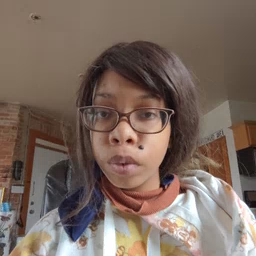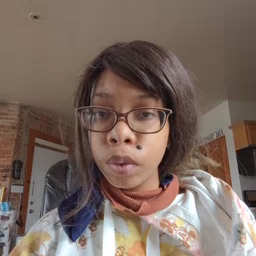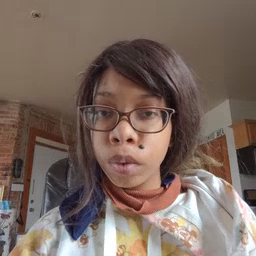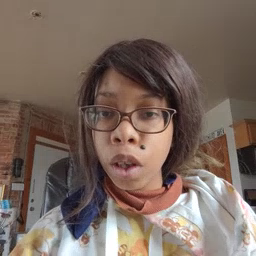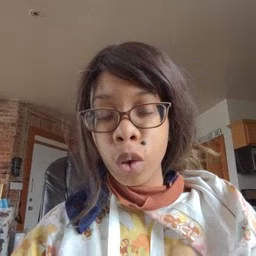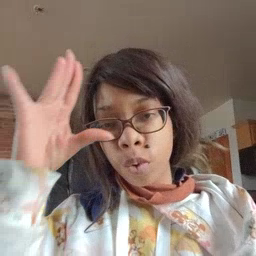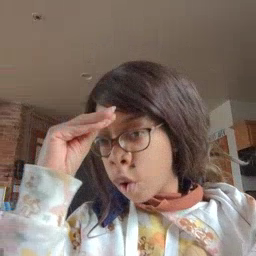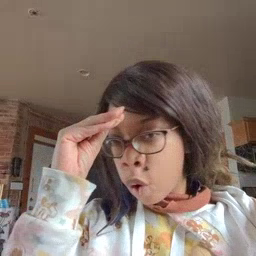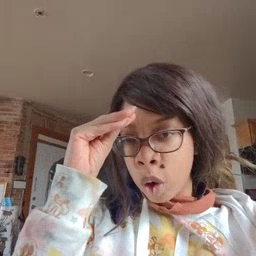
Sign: boy